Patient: sex F, age 36
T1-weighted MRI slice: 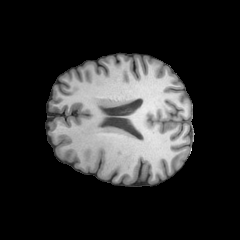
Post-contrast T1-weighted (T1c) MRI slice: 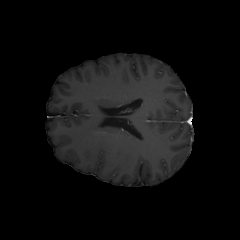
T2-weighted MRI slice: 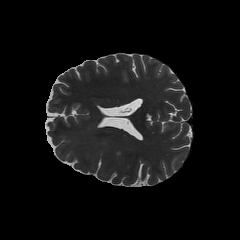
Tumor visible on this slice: no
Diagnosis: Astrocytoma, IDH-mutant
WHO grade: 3